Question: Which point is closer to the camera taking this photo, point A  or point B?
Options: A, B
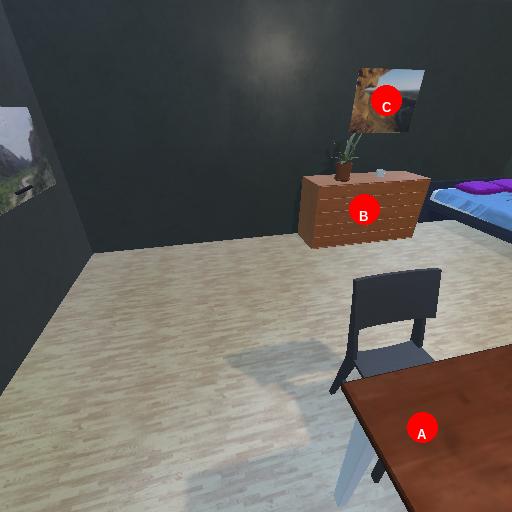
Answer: A